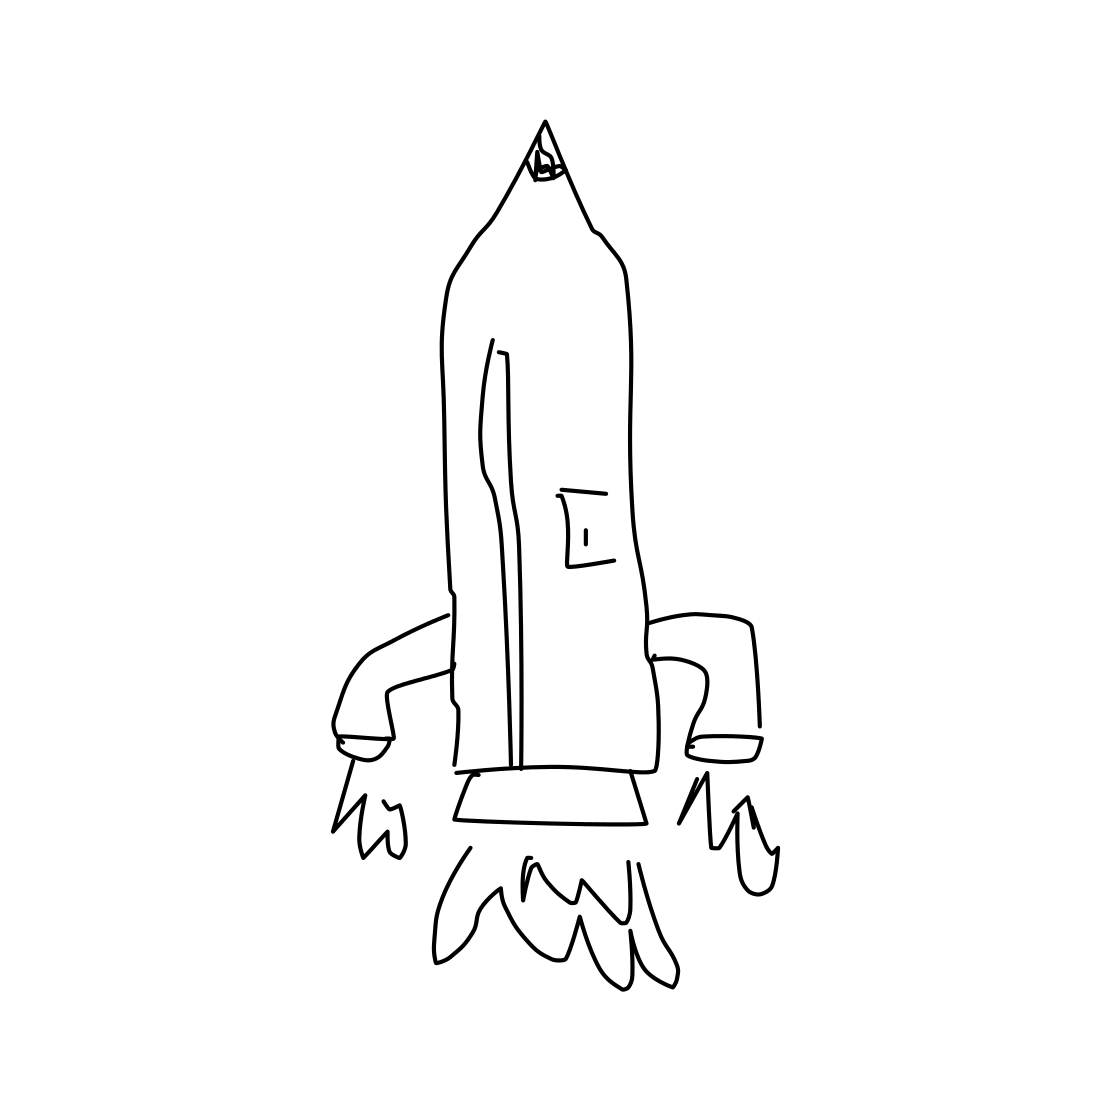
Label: space shuttle